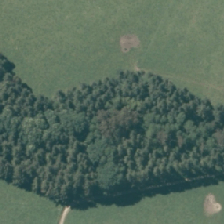
Land cover: indigenous_forest